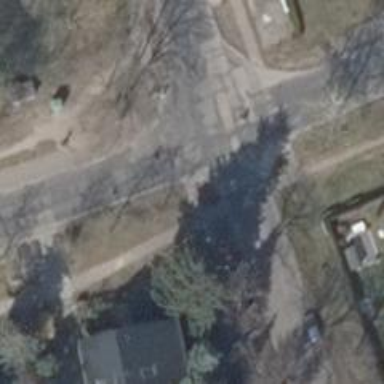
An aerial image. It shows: Unmarked crossing on the road.